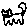
Label: cat